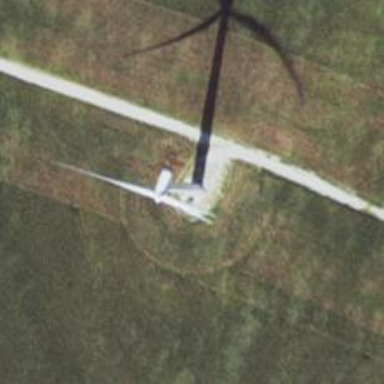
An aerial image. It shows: Wind generator using wind turbines of horizontal axis.